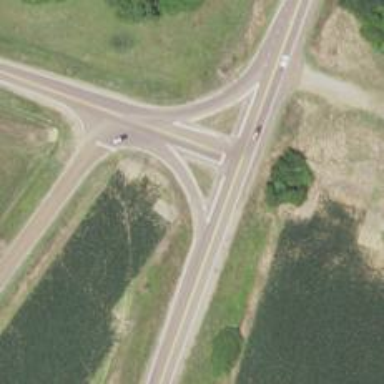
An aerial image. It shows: Secondary link road.